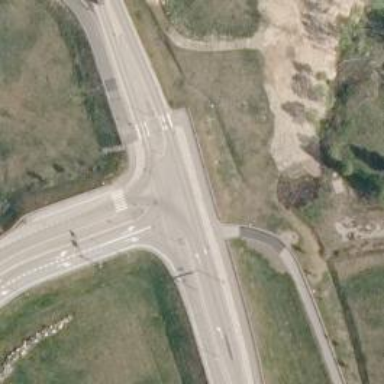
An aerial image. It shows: Road with "give way" sign.